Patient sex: M
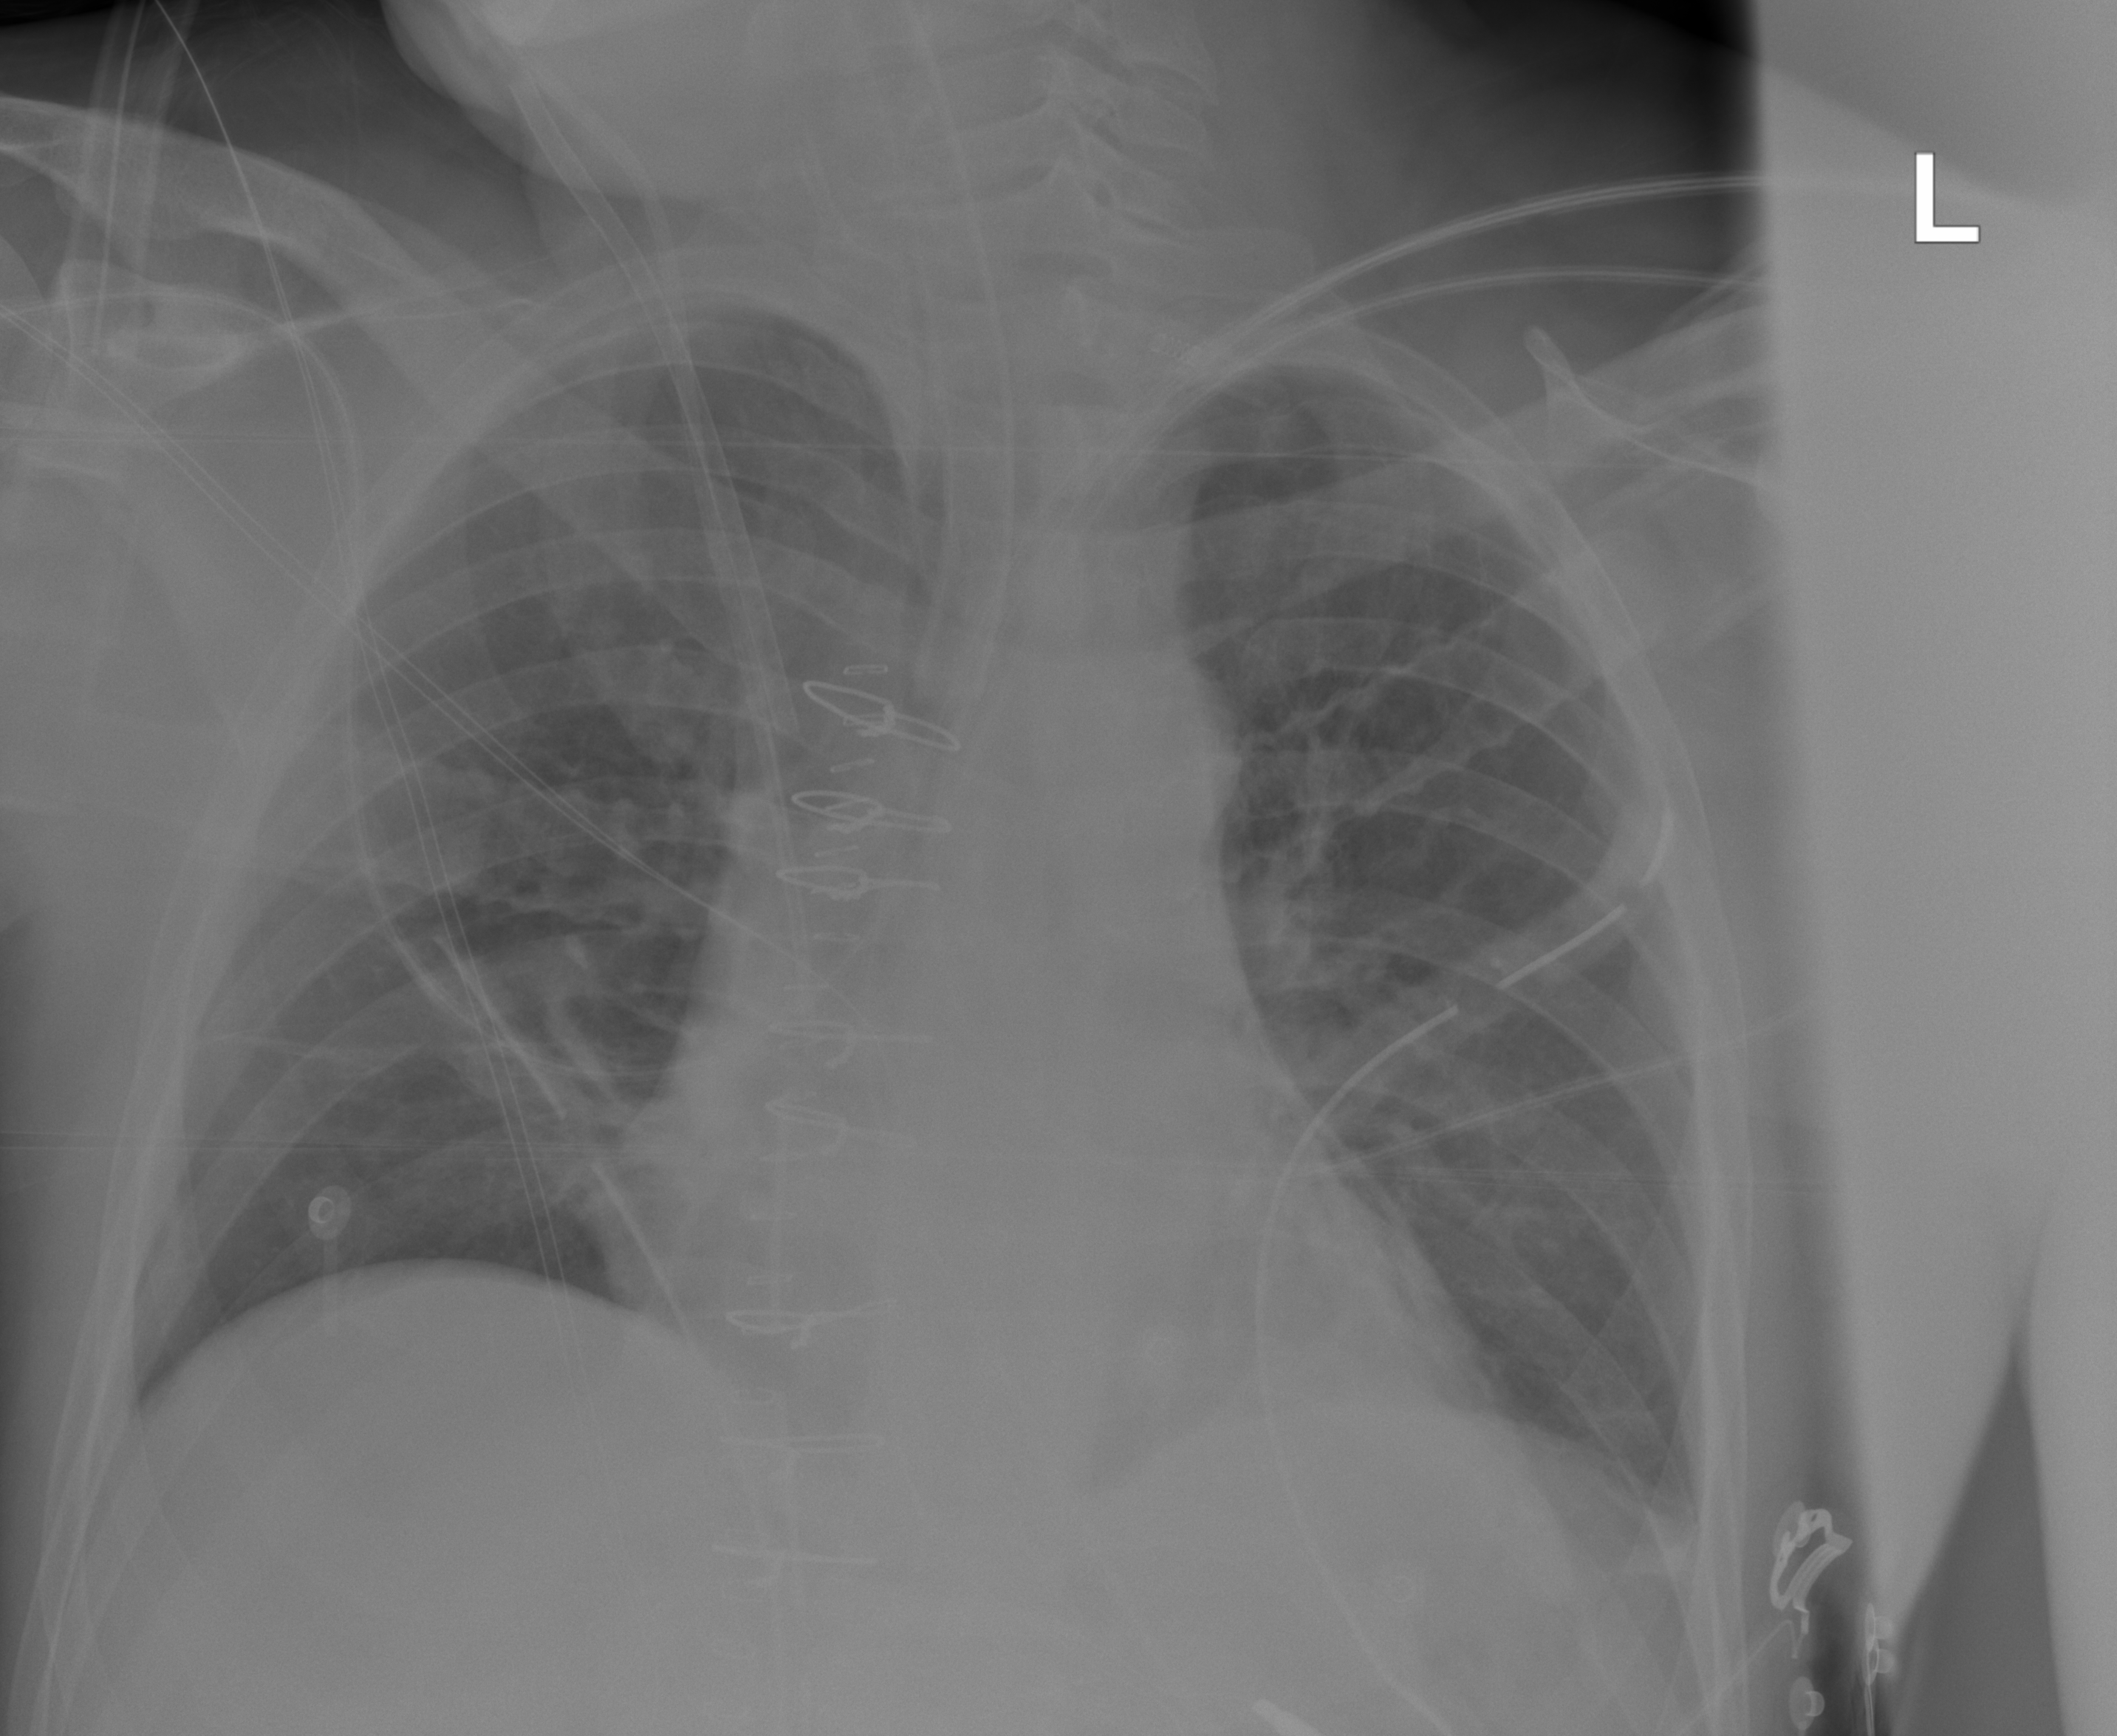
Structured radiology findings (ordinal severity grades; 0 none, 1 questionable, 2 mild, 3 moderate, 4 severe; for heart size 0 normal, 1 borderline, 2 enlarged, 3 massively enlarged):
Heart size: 2
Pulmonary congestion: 0
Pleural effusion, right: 1
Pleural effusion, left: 0
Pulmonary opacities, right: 0
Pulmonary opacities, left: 0
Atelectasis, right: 2
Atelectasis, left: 2